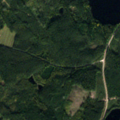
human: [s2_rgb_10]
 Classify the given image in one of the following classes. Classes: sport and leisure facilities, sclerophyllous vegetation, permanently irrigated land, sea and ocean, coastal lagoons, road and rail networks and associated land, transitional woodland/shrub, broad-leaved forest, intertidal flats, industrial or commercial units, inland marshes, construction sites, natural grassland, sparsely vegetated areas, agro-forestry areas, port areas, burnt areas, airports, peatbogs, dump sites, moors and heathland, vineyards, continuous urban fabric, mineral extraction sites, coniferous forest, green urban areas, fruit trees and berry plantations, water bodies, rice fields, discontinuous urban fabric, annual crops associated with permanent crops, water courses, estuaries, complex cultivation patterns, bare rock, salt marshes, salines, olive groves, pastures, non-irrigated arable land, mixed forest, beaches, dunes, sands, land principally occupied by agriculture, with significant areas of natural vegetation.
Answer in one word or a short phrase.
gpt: coniferous forest, water bodies